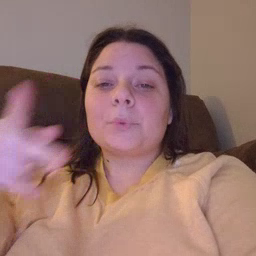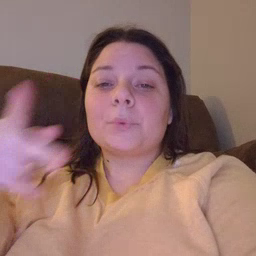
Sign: pool